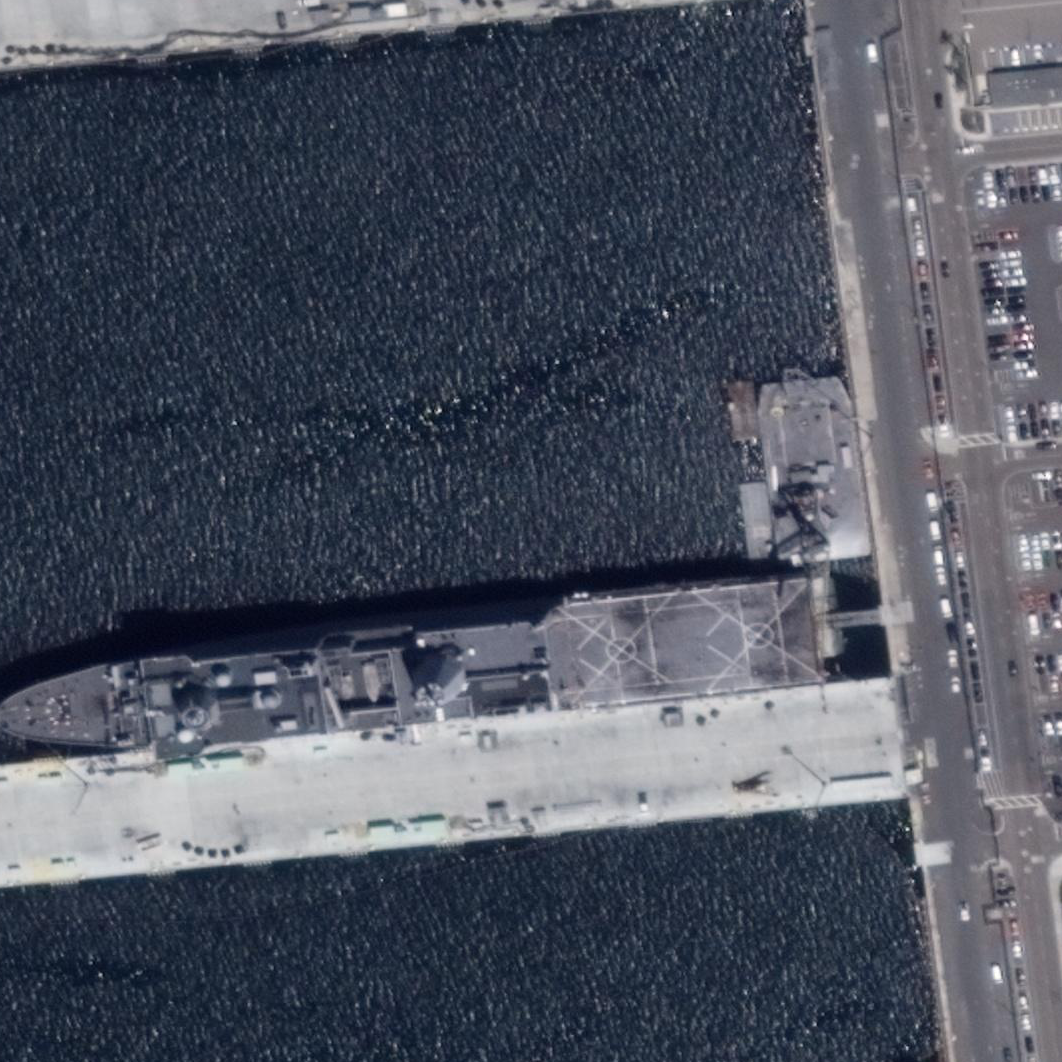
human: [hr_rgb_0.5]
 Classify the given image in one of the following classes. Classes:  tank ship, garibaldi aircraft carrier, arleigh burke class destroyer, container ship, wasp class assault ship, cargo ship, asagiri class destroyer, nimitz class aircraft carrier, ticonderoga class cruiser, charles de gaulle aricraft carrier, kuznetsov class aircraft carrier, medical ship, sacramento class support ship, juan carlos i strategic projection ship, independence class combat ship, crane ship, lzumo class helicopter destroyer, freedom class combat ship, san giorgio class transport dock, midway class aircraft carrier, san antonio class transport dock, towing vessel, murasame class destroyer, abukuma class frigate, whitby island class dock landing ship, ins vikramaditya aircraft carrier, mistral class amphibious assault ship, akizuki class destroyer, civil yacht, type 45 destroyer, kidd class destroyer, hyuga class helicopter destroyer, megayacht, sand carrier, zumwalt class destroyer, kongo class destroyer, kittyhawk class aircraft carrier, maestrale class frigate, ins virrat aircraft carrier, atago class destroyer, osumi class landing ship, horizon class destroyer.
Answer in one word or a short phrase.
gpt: San Antonio class transport dock